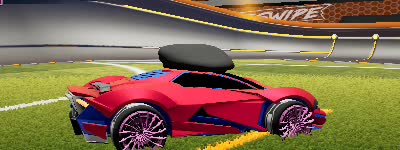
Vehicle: werewolf